Question: Having trouble with my Android project here trying to convert a string of DateTime into an actual DateTime object.
here's the code I wrote:
'''
string strDateTime = reminder.Date + " " + ((ReminderByTime)reminder).ReminderTime;
userDateTime = DateTime.ParseExact(strDateTime, "MM/dd/yyyy HH/mm", null);
'''
While running the problem I've checked the values and they do coordinate:

How can I fix this?
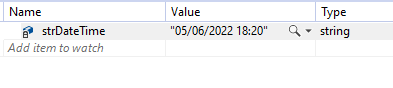
Answer: When you see in the name of the 'ParseExact()' method, The method is notoriously unforgiving about small typos or format variations.
In this case, the time portion of the format string uses a different separator than the actual value. 'HH/mm', which uses a '/', does not match '18:20', which uses a colon (':').
Therefore your format string needs to look like this:
'''
MM/dd/yyyy HH:mm
'''
---
In the future, I also advise you to avoid posting screen shots of technical information like debugger results. I know of no faster way to attract downvotes to your questions, and it's really better for us to see that kind of information as well-formatted text instead.